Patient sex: M
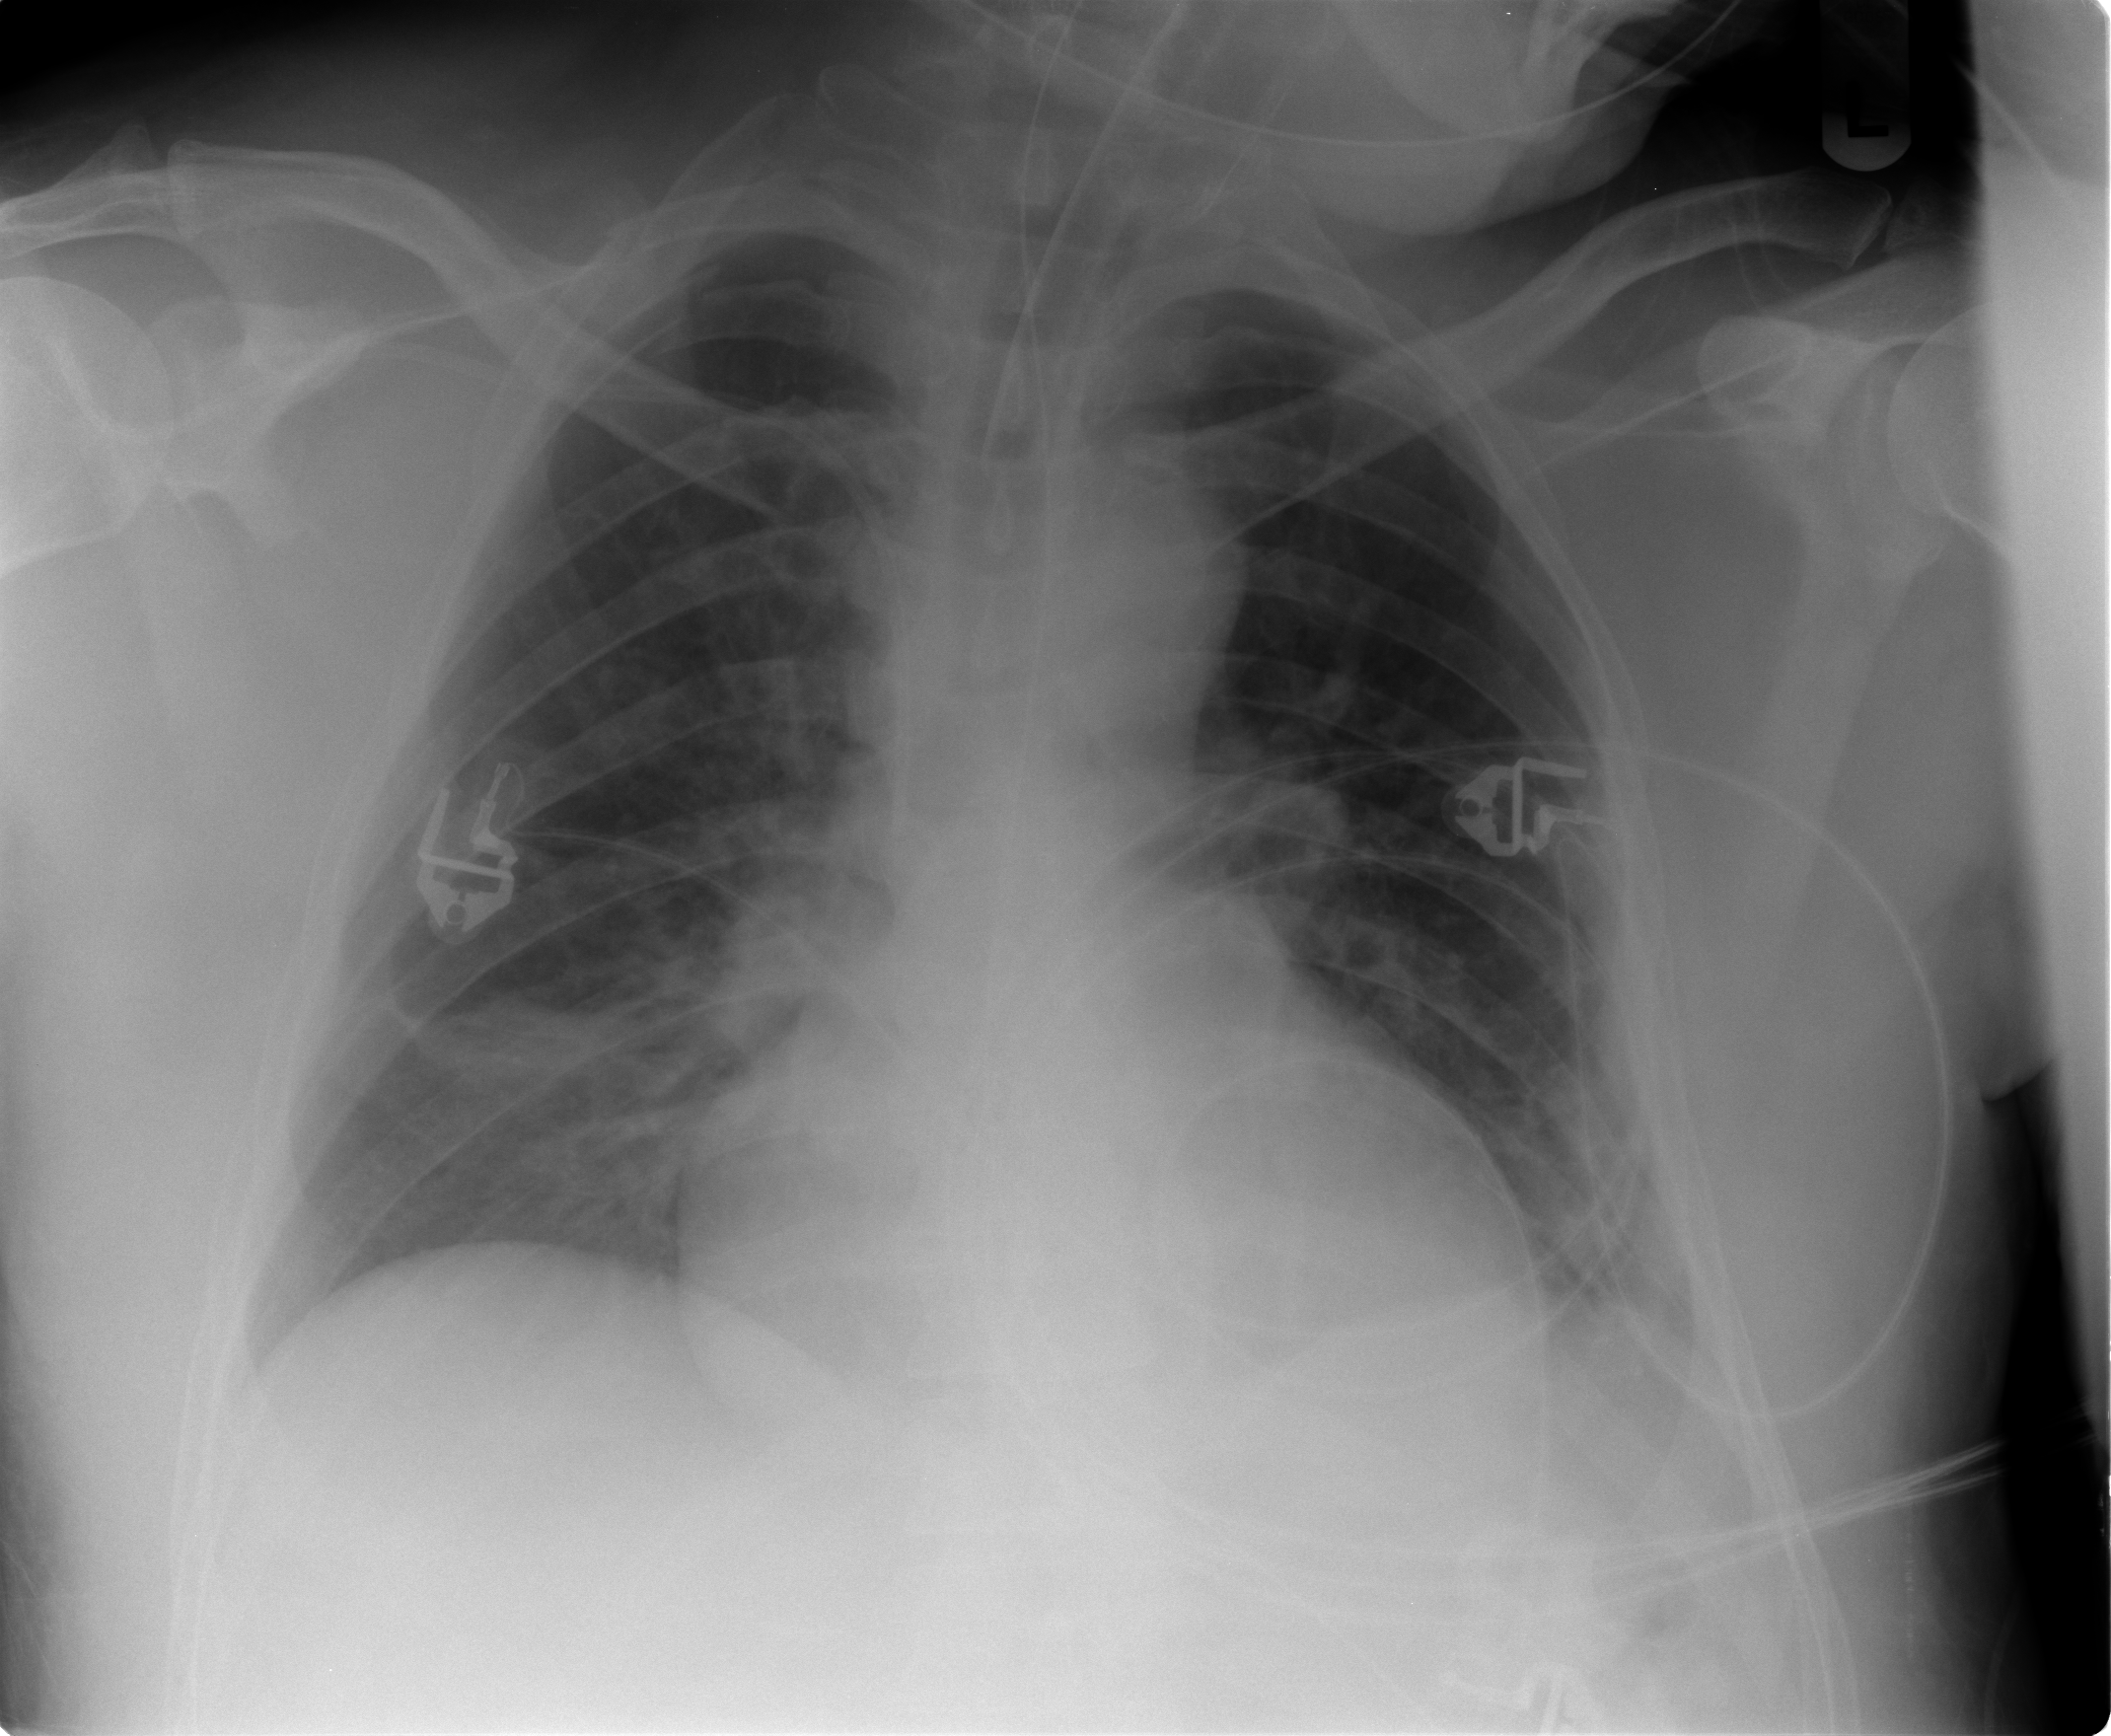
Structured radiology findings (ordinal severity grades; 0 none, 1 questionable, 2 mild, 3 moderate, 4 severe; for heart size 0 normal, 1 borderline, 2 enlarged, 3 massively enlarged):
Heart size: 1
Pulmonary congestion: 1
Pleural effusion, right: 1
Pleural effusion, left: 2
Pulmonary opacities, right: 2
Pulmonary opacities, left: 1
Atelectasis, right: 2
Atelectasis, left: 2